Question: Recently I have set a password for my MySQL database through MySQL console.
After that, I can't access my PHPMyAdmin page. I can't even get to the login screen! Showing this error:

How do I fix this?
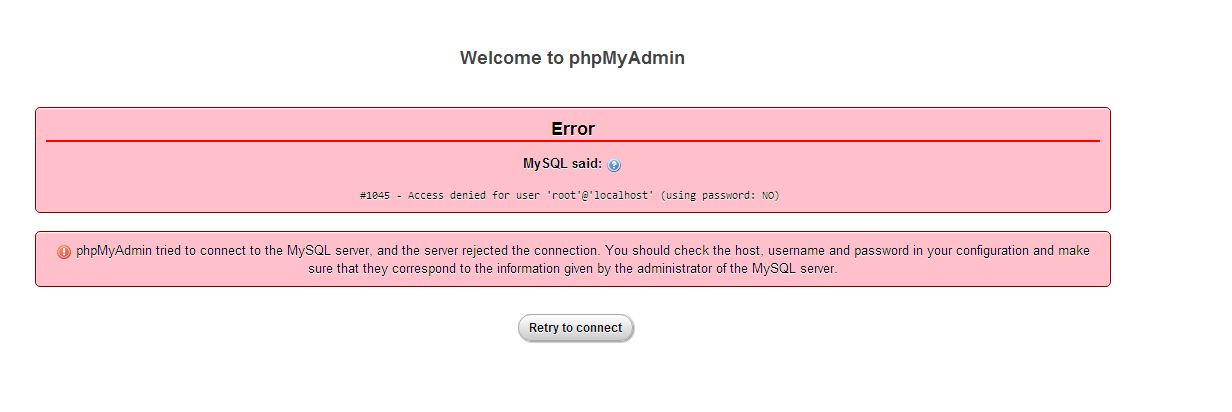
Answer: just replace the '$cfg['Servers'][$i]['auth_type'] = 'config';' with '$cfg['Servers'][$i]['auth_type'] = 'cookie';' and then you will get the login page where you can put the username and password setted in the conf.inc.php file